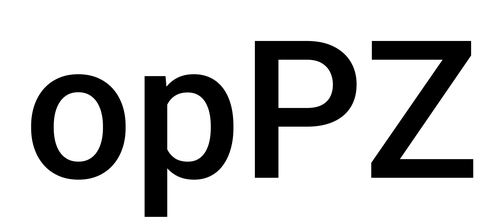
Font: Roboto_Medium